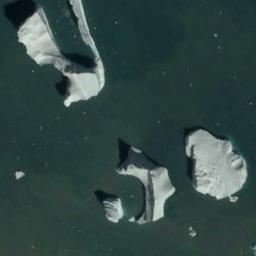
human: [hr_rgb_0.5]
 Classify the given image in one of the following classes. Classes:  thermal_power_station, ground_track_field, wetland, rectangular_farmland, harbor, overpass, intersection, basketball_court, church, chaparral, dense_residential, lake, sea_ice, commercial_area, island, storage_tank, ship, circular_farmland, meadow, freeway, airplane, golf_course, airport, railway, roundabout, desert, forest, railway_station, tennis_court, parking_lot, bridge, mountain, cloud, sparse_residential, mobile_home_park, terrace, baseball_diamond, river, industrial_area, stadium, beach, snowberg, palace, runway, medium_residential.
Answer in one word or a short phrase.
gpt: sea_ice